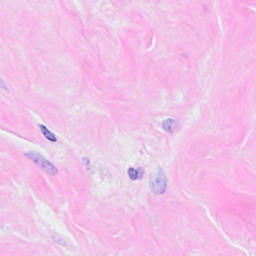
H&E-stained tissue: Breast